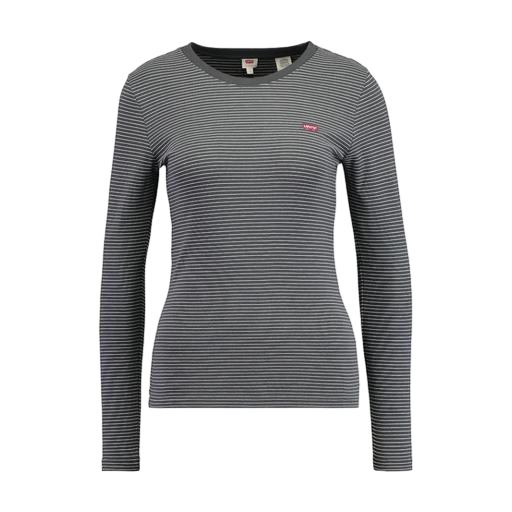
slim crew tee, longsleeve t-shirt, black striped long-sleeve t-shirt, white background